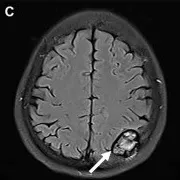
Computed tomography (CT) and magnetic resonance (MR) images of multicentric angiosarcomas of bone. These exhibited irregular signal patterns on fat-suppressed T2WI.
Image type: radiology (mri)